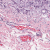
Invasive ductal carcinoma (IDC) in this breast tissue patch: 1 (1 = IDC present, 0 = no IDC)